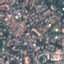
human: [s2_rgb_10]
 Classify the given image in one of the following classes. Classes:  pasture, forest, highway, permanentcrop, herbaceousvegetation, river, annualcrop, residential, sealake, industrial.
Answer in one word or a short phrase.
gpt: Residential